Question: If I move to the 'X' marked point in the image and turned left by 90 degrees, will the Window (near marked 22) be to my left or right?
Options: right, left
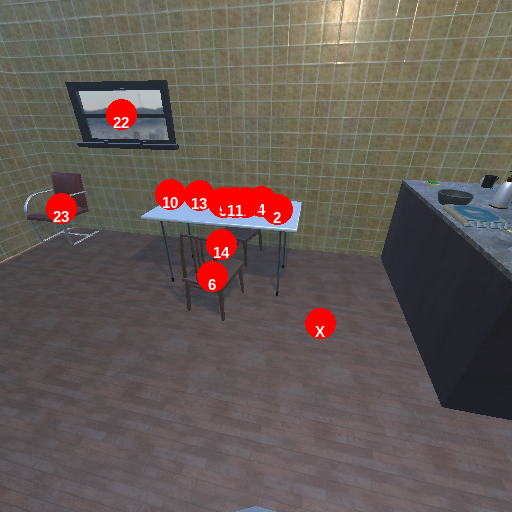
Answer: right